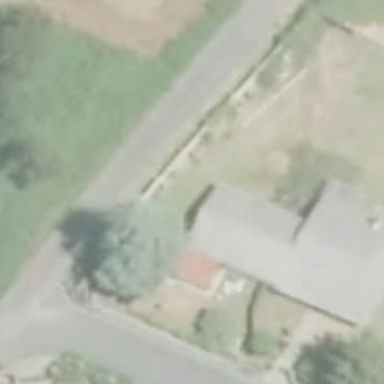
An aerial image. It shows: Simple house.